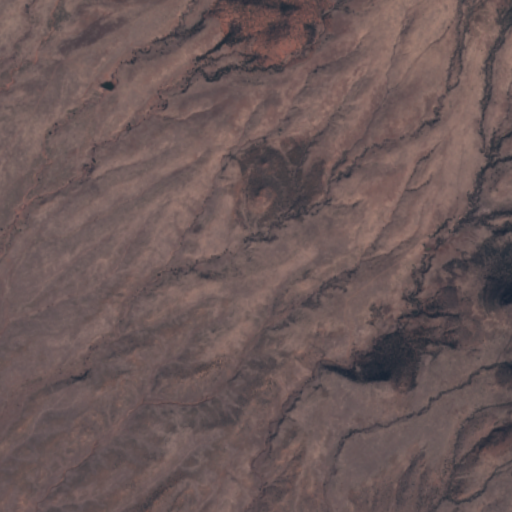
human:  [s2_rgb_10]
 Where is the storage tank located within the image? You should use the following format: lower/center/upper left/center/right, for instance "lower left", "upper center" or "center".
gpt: The storage tank is located in the center of the image.
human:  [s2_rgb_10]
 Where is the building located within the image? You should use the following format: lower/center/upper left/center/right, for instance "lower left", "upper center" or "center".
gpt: The building is located in the center of the image.
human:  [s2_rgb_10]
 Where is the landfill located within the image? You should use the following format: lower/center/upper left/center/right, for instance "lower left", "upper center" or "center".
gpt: There is no landfill in the image.